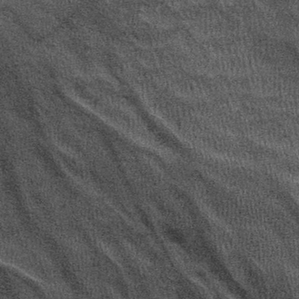
Label: frost